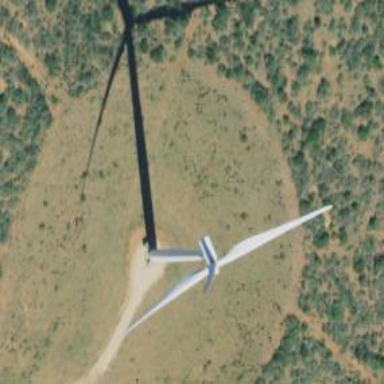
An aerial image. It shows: Wind turbine generator that utilizes wind as its source for generating electricity. It is of the horizontal axis type.